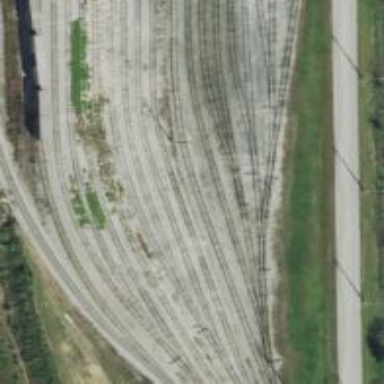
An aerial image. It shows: Railway yard.